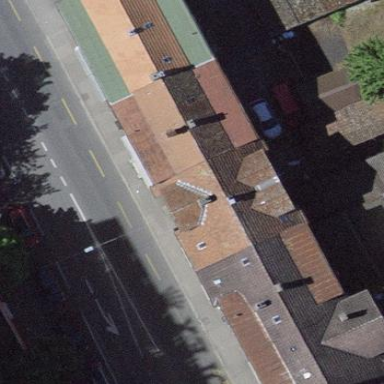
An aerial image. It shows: Building with hipped roof.